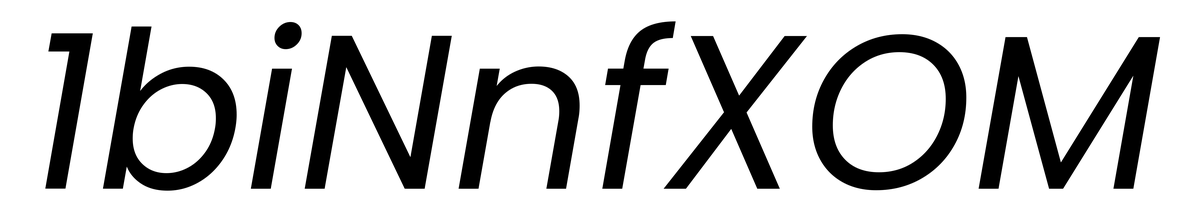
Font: Poppins-Italic